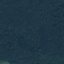
Land use / land cover: Forest